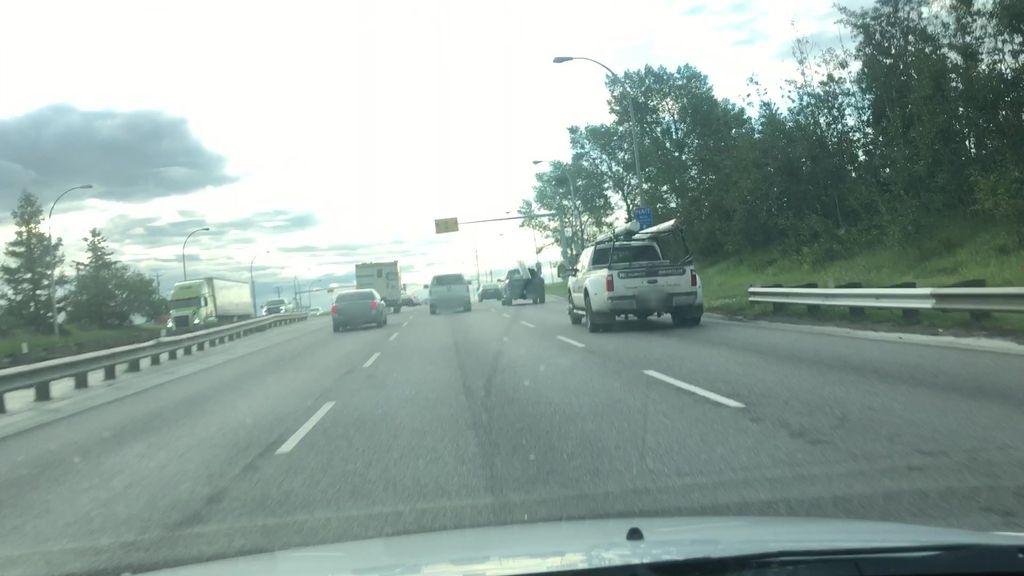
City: edmonton